Field crop: maize
Growth stage: 1
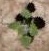
Species: chenopodium